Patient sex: M
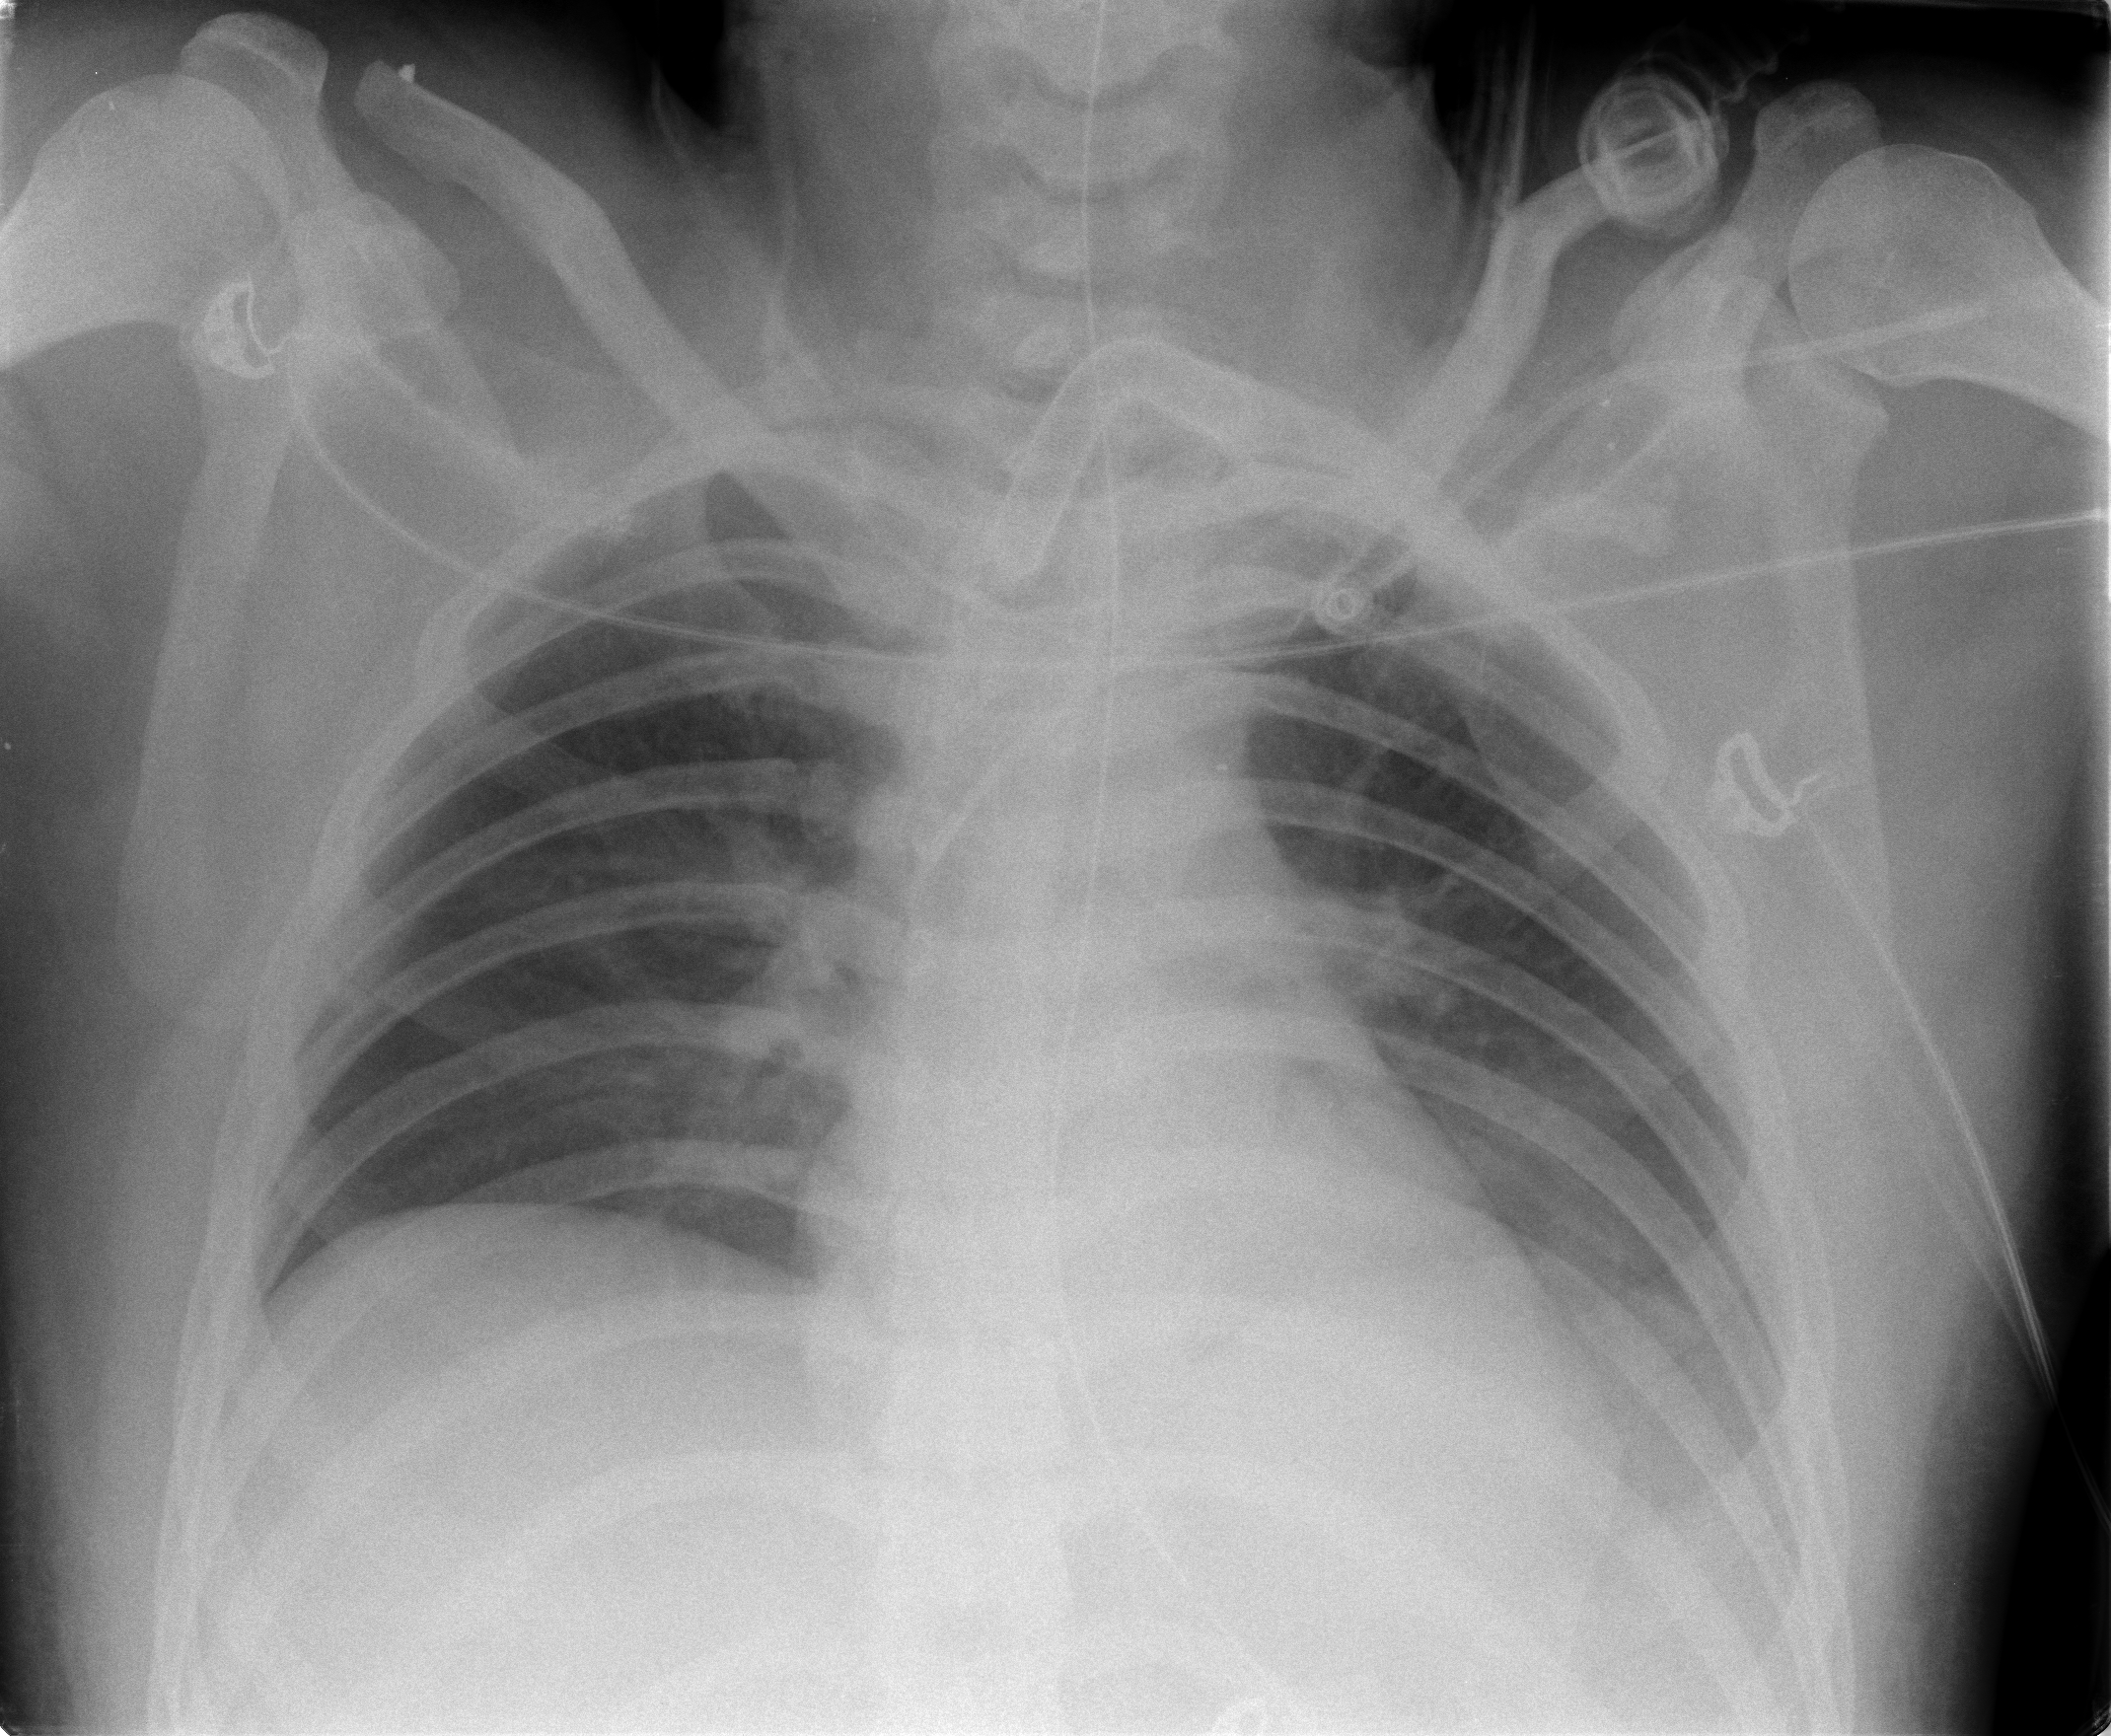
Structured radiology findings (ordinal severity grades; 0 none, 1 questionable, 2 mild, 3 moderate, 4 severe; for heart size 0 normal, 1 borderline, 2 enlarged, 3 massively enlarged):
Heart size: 0
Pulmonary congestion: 0
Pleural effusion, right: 0
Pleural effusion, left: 2
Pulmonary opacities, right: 0
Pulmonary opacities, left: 0
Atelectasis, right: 0
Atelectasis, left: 0